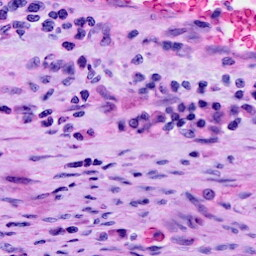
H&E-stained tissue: Cervix